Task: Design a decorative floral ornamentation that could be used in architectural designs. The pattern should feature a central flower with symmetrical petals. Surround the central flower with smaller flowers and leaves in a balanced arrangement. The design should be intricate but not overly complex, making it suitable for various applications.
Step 981:
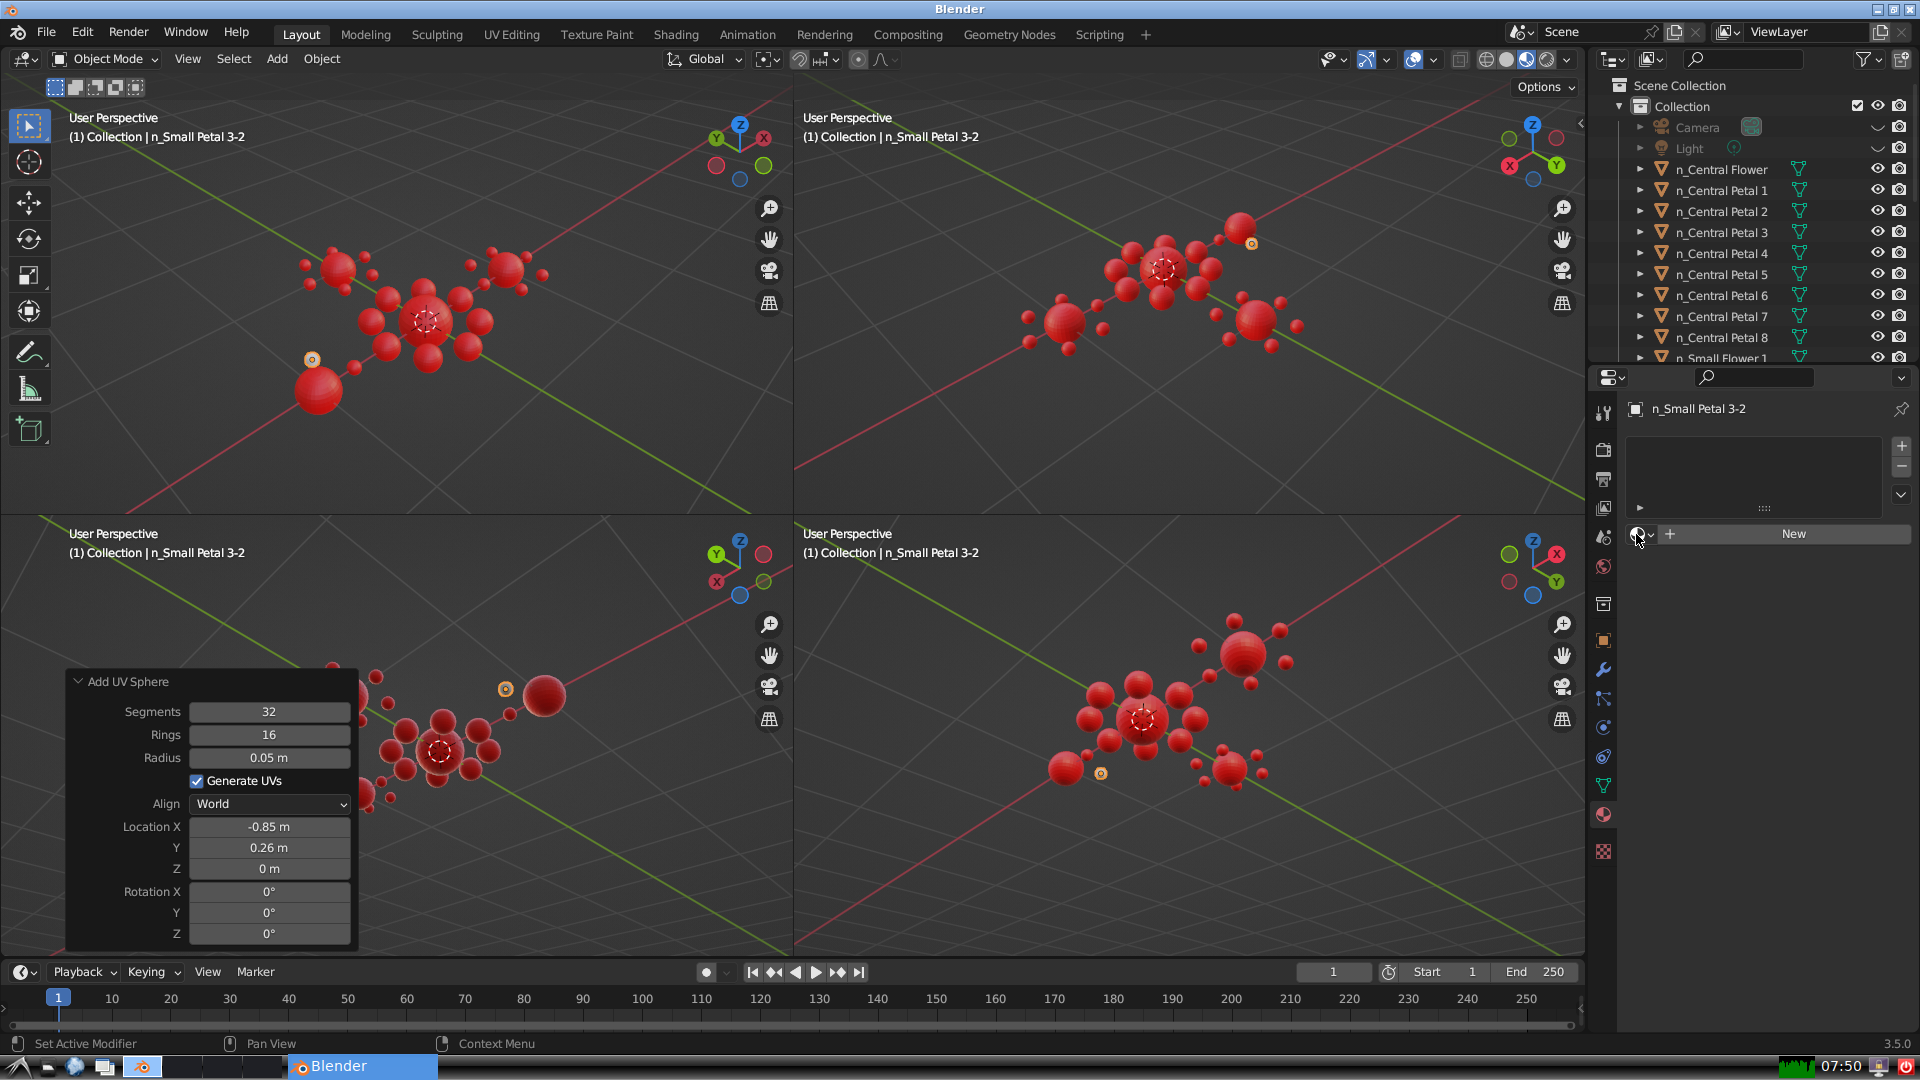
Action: click: no